Aerial crown-view tile of a tropical tree (Barro Colorado Island, Panama), acquired 20250512:
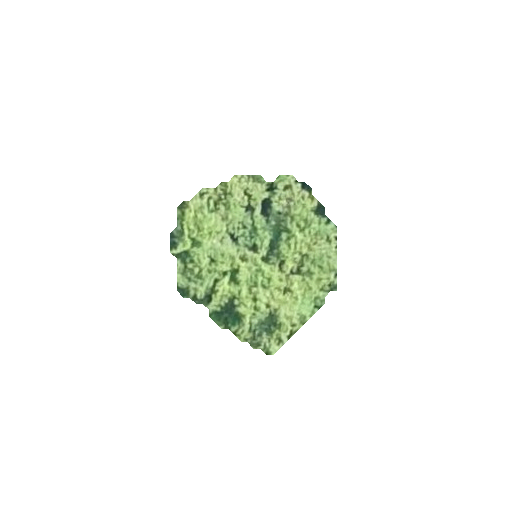
Species: Pouteria stipitata
GBIF accepted scientific name: Pouteria stipitata
Crown area: 31.667 m²